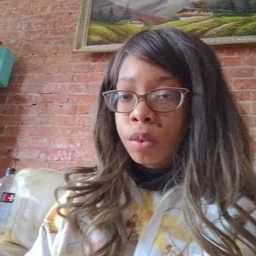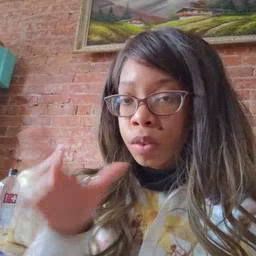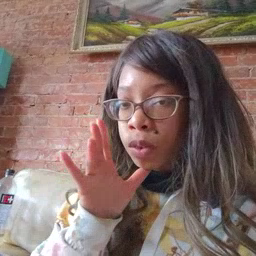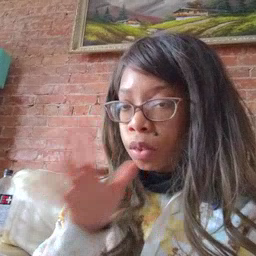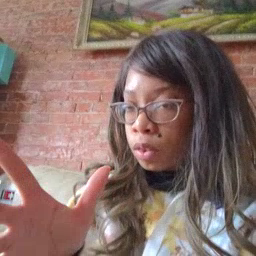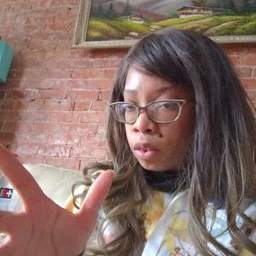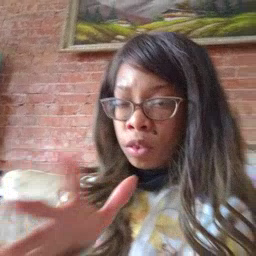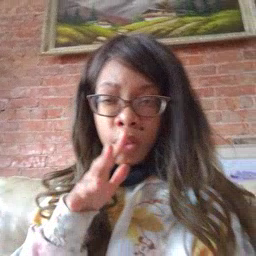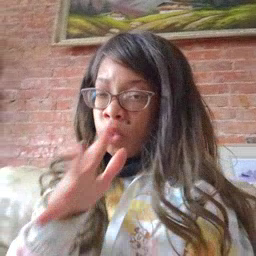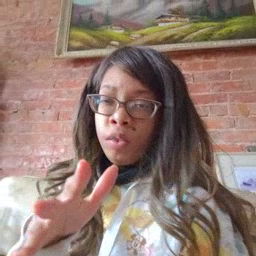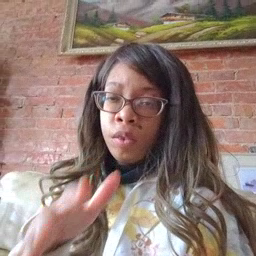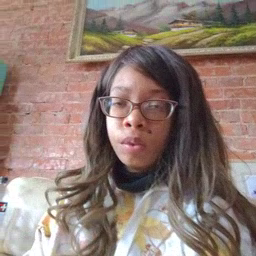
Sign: hate